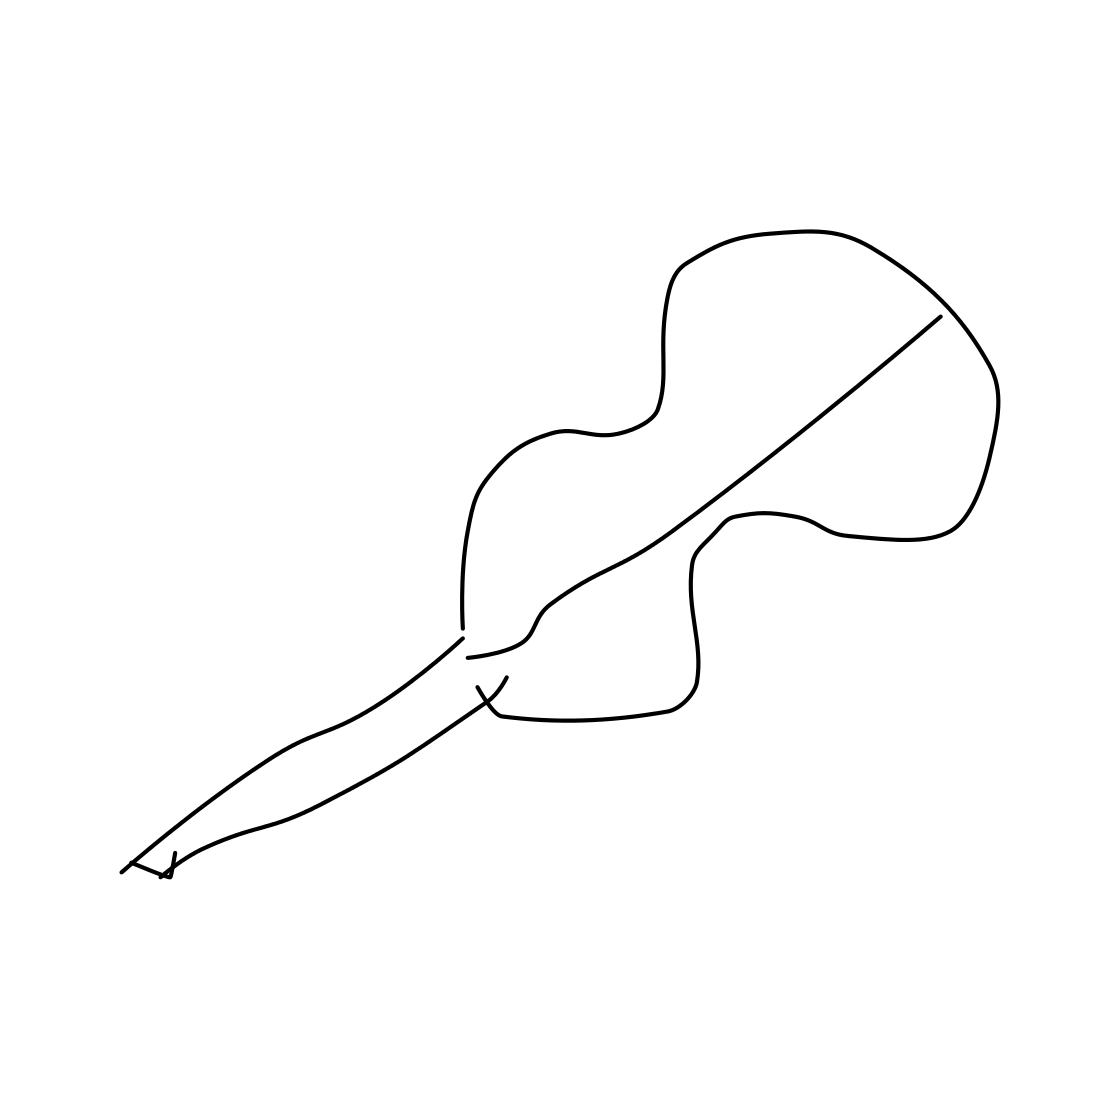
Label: violin